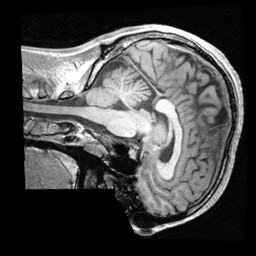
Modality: T1w
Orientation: sagittal
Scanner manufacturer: ge
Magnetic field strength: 3 T
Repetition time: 0.007072 s
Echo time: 0.002604 s